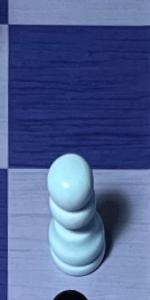
Label: Pawn_White